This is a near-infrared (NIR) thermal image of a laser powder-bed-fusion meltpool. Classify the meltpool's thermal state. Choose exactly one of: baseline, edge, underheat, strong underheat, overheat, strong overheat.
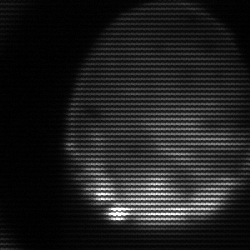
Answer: edge